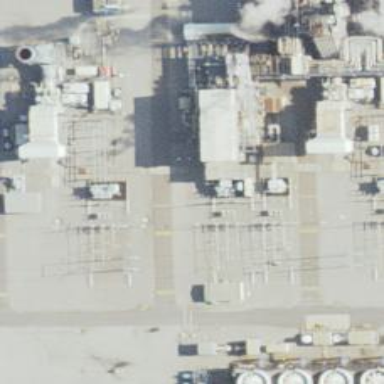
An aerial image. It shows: Switch for power supply.